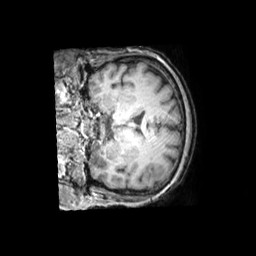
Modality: T1w
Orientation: coronal
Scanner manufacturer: philips
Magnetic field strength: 3 T
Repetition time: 0.009895 s
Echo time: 0.004605 s